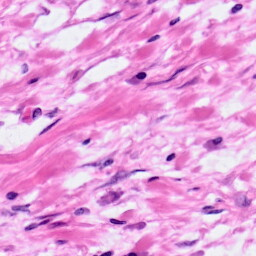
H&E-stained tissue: Pancreatic